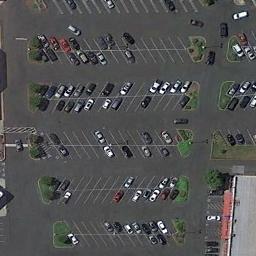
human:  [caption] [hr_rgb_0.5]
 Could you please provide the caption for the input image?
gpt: There are many cars in the parking lot .

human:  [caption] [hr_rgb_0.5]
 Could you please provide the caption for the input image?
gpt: There are some cars on the parking lot .

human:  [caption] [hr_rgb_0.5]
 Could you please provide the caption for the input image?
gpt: The parking lot has some cars but lots of parking spaces are still empty .

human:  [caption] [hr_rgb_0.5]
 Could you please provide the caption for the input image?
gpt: Eighty percent of the parking spaces in the parking lot are occupied .

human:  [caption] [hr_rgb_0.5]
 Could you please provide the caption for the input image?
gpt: There are some cars and bushes on the parking lot .